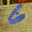
Label: 6